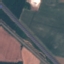
Label: Highway